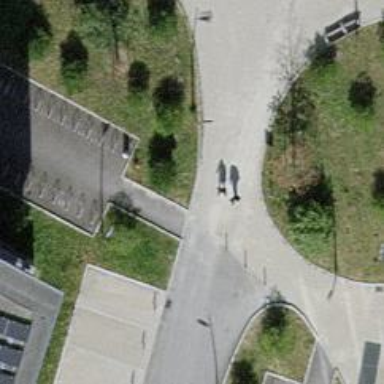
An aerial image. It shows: Bollard.